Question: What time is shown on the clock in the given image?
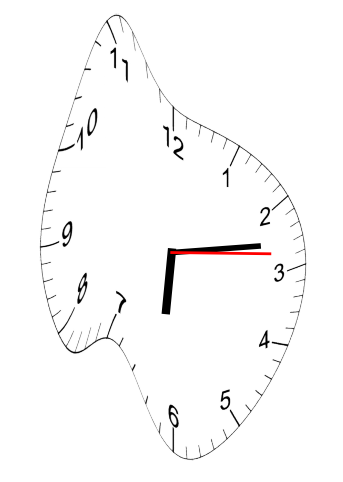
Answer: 06:13:14